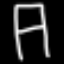
Label: chair